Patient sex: M
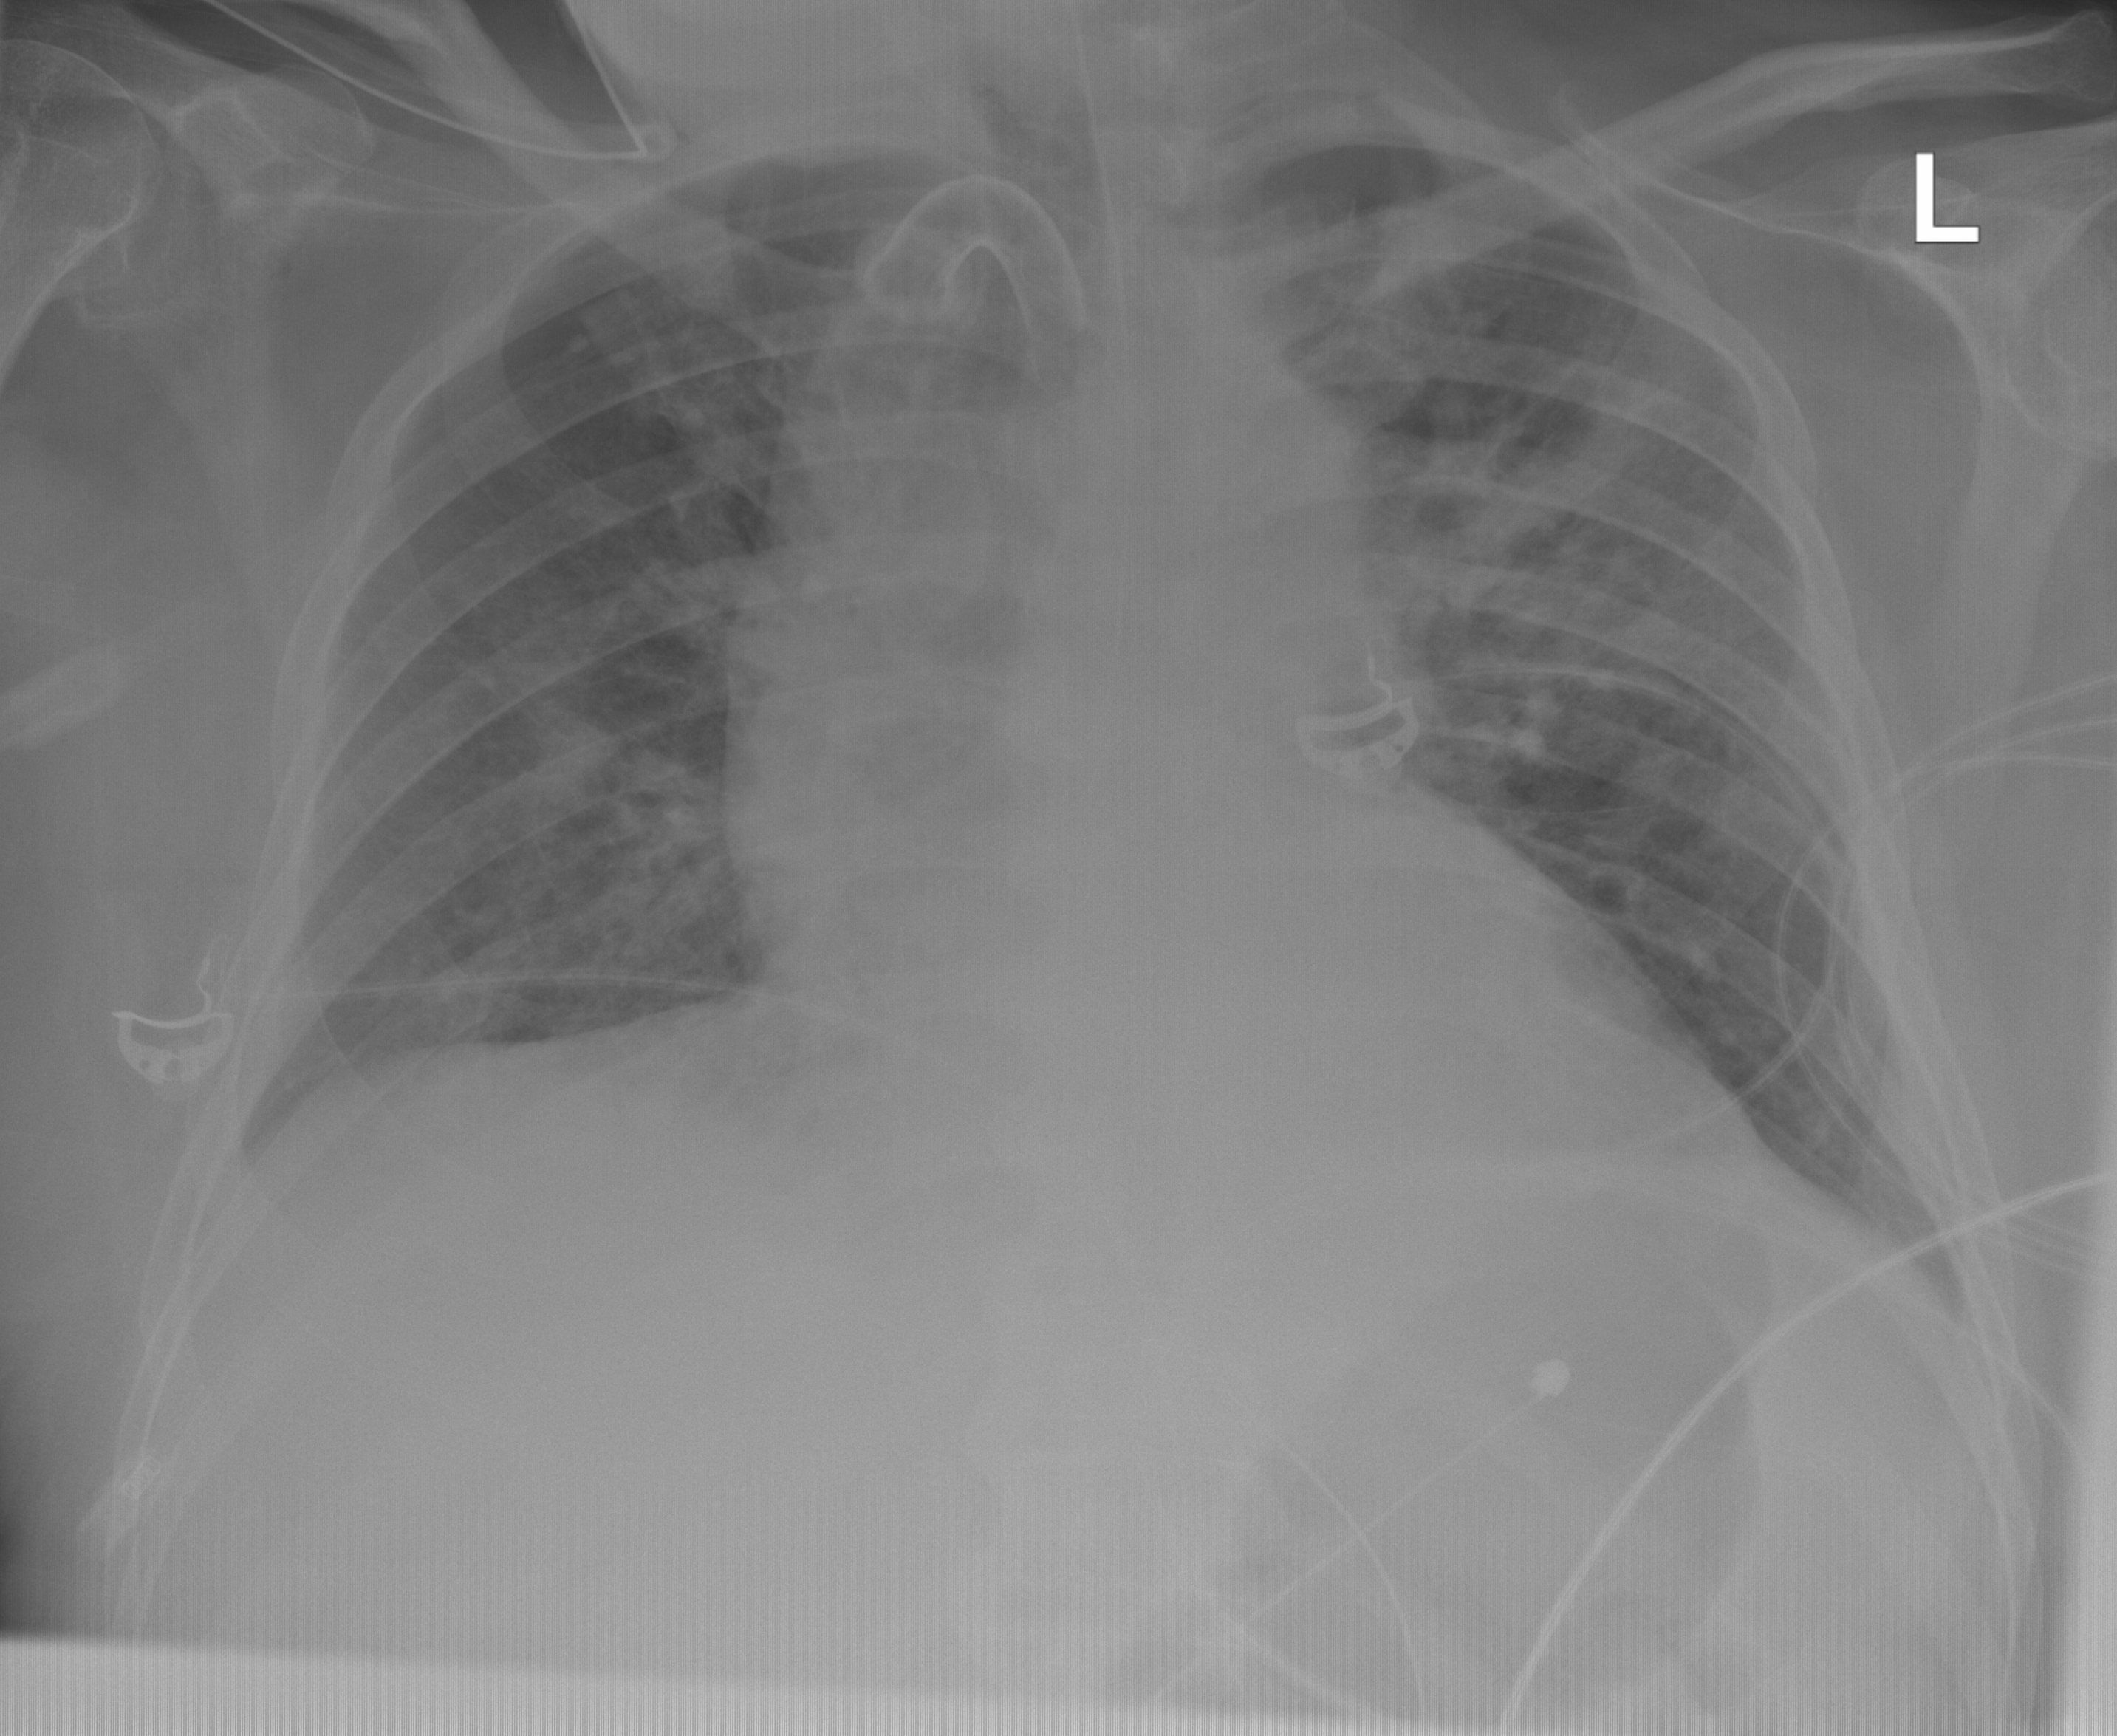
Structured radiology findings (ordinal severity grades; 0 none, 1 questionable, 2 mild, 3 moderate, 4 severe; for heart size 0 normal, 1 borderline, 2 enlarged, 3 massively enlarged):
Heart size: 2
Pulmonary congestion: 2
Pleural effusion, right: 0
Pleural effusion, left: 0
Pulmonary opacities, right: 0
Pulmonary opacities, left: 1
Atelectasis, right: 0
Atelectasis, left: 2